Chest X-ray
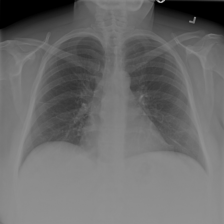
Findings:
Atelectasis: negative
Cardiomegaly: negative
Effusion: negative
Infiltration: negative
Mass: negative
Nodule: negative
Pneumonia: negative
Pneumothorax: negative
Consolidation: negative
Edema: negative
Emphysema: negative
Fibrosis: negative
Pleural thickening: negative
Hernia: negative